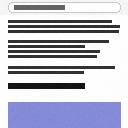
Screen state: on